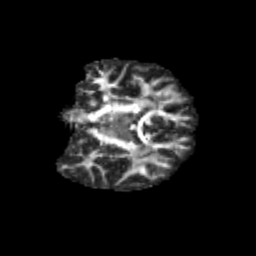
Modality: FA
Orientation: coronal
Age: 13
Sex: male
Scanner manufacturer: siemens
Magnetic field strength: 3 T
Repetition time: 3.8 s
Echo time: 0.07 s